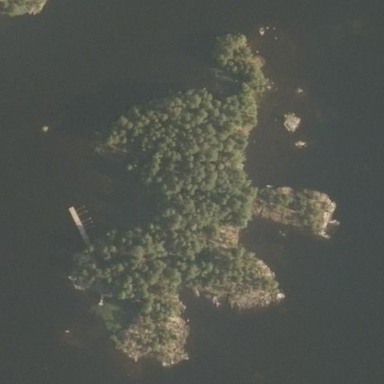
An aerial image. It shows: Image showing island.